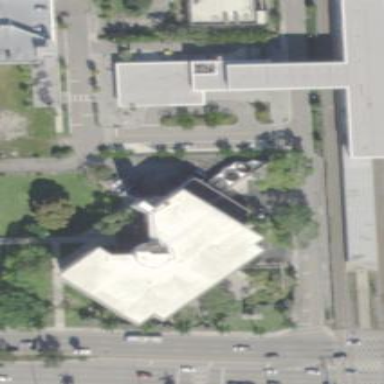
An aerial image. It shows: Office building.